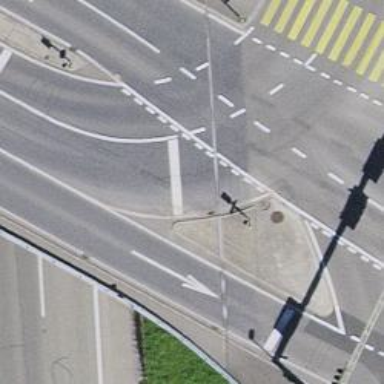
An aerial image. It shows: Secondary road crossing bridge.